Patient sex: M
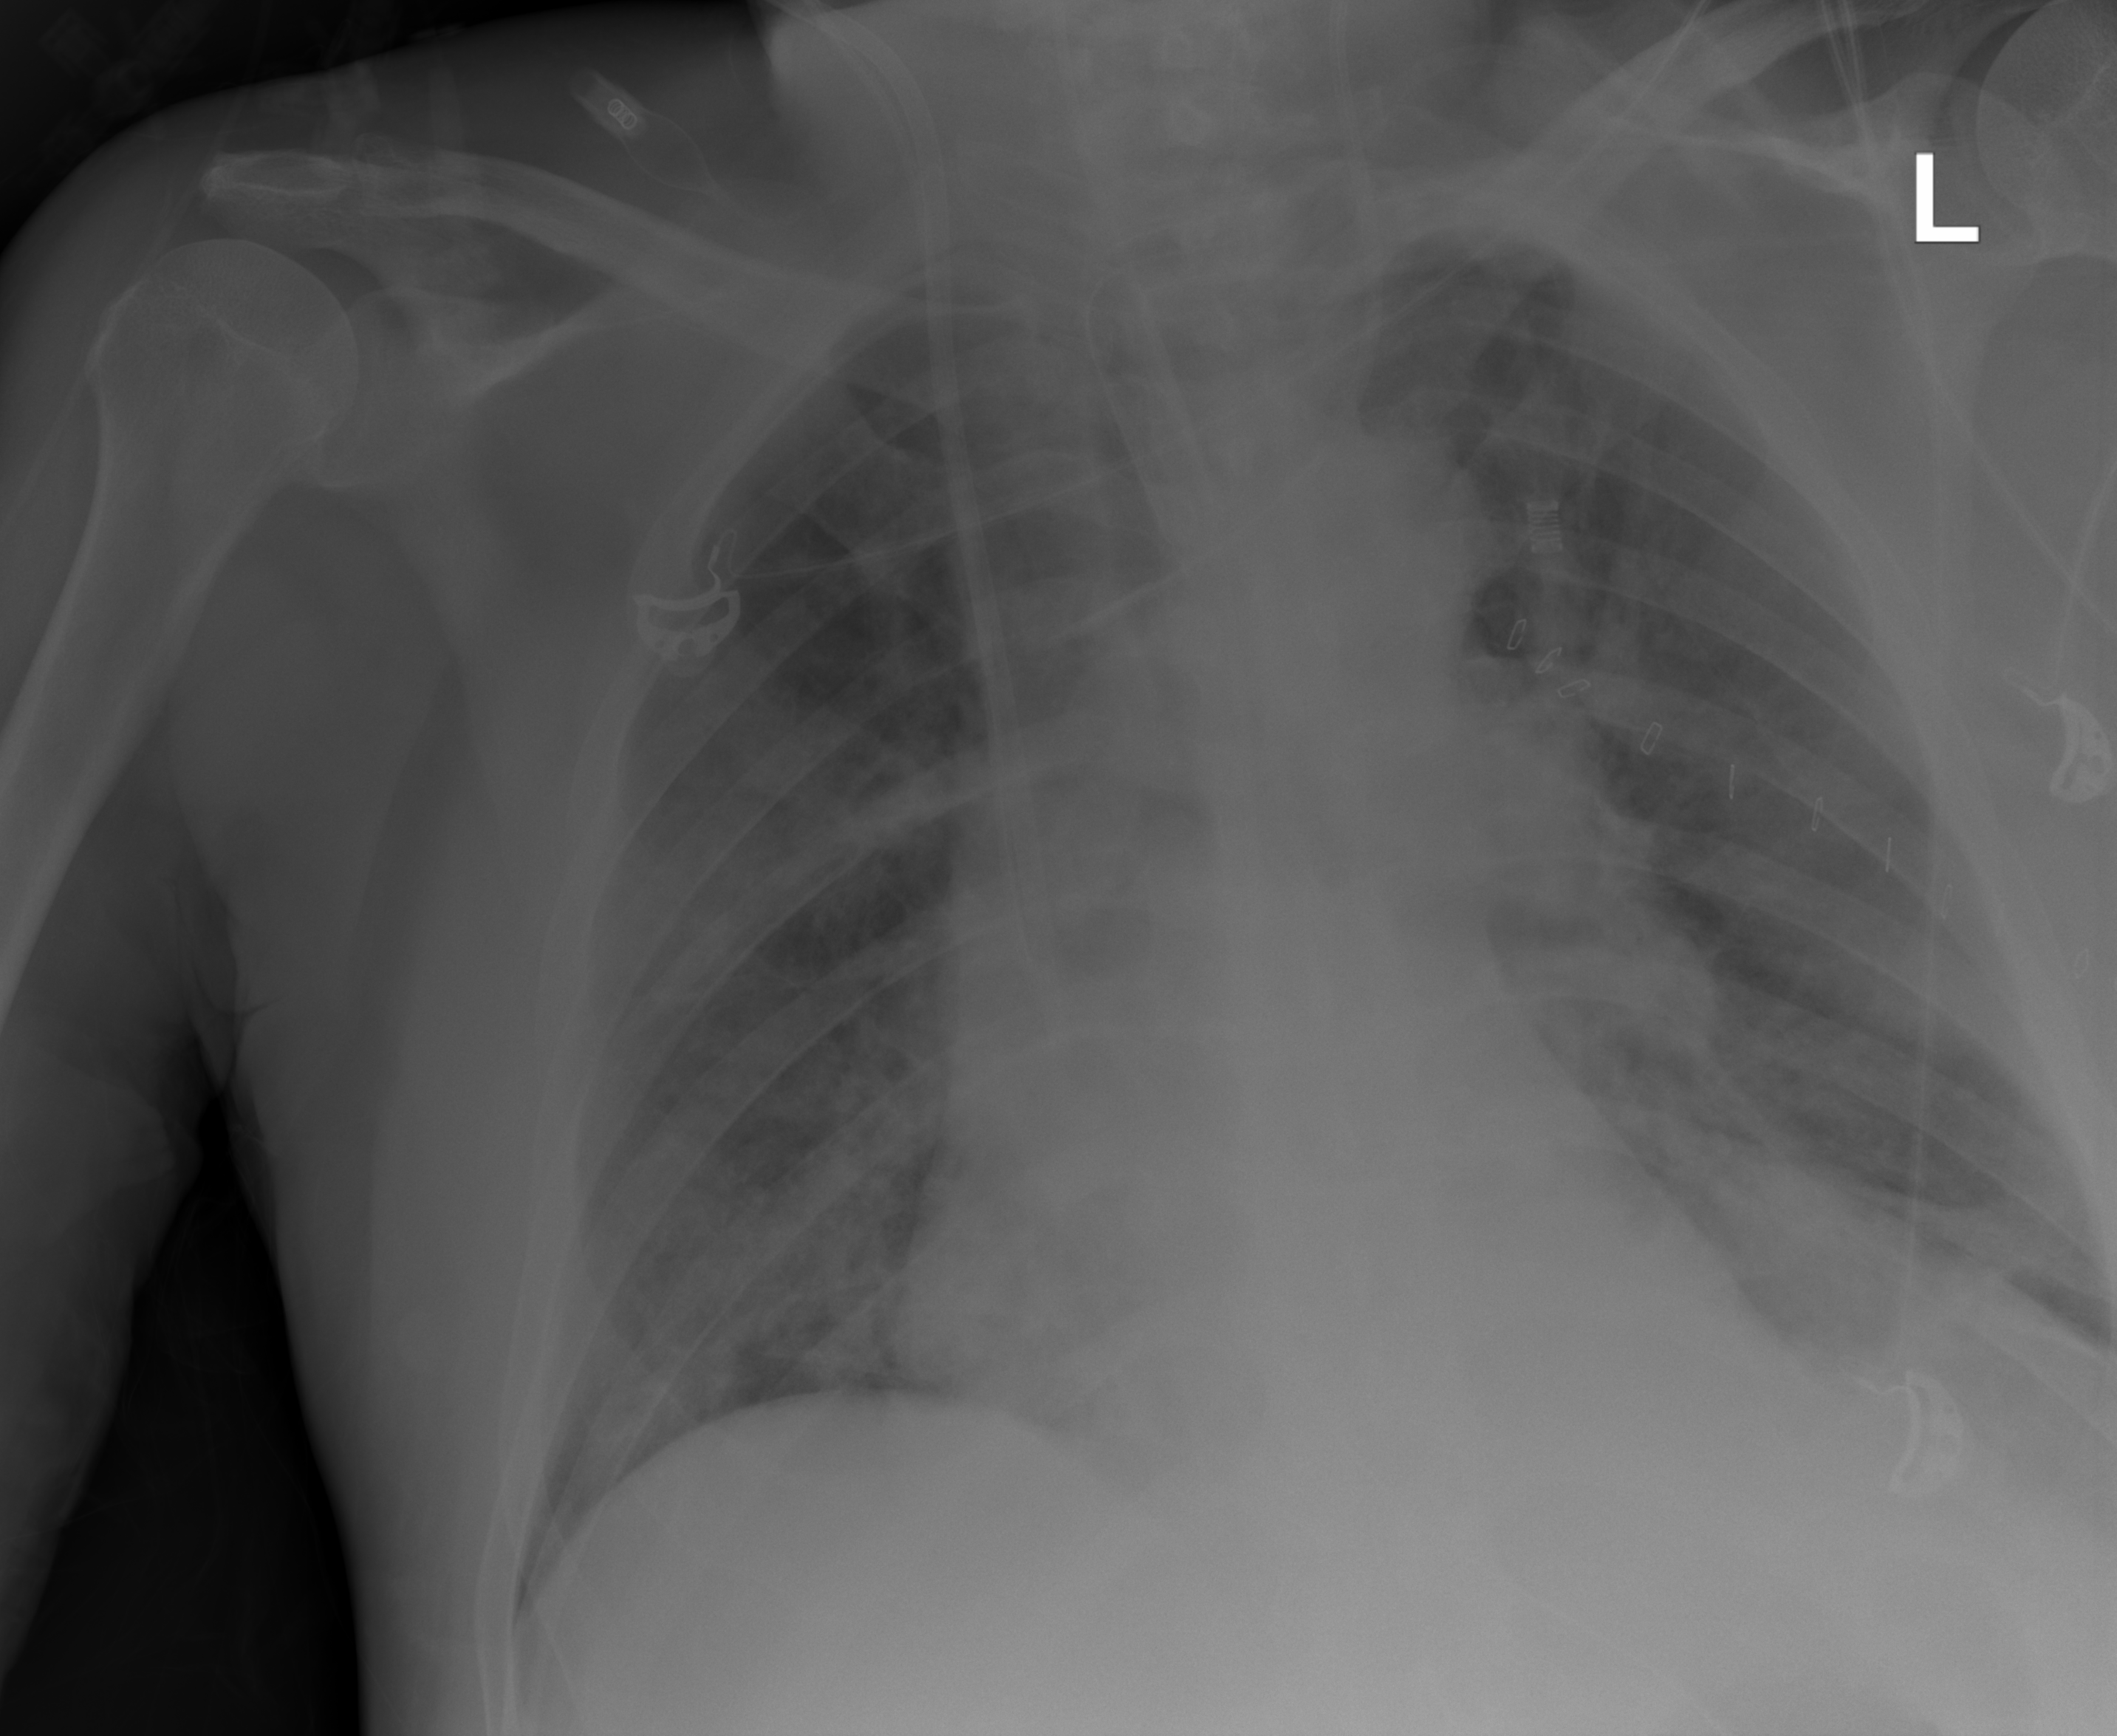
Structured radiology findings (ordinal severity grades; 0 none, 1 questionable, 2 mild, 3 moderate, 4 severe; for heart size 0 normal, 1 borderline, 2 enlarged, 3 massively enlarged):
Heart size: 2
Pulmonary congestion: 2
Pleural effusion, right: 2
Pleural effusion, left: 0
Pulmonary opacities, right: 2
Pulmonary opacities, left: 2
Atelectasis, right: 2
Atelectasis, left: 2